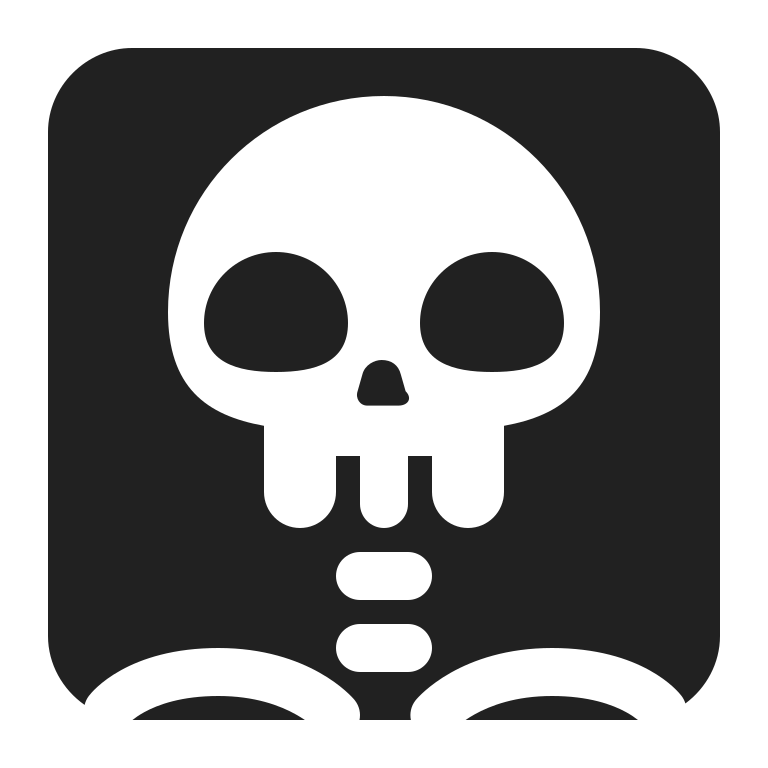
x ray high contrast